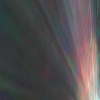
Label: sunburn